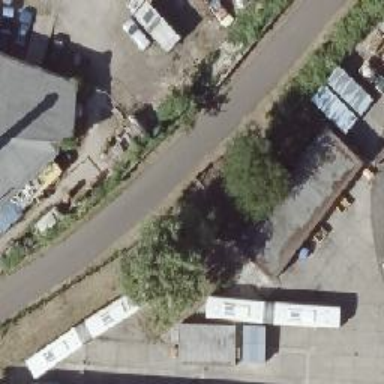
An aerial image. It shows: Industrial historic railway.